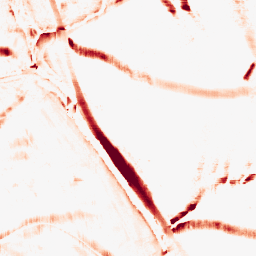
Category: morphological
Decomposition family: morphological_square
Decomposition parameters: operation: opening
size: 15
Upsampling method: quadratic
Upsampling parameters: scale: 2
Upsampling scale: 2